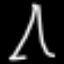
Label: The Eiffel Tower